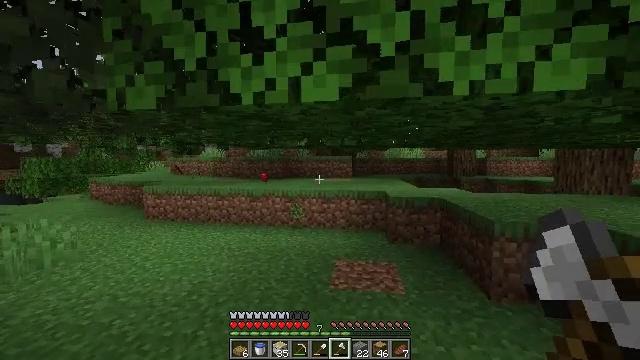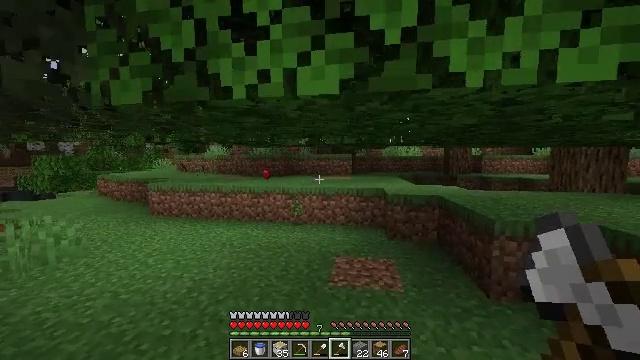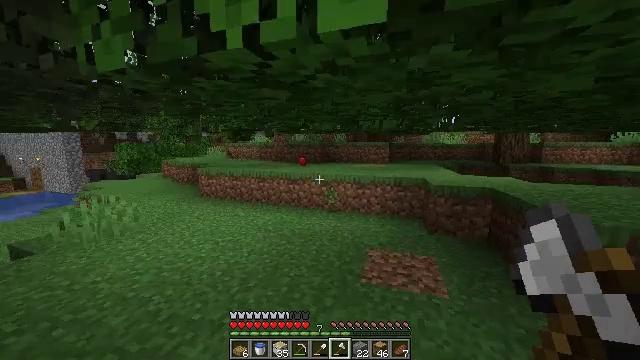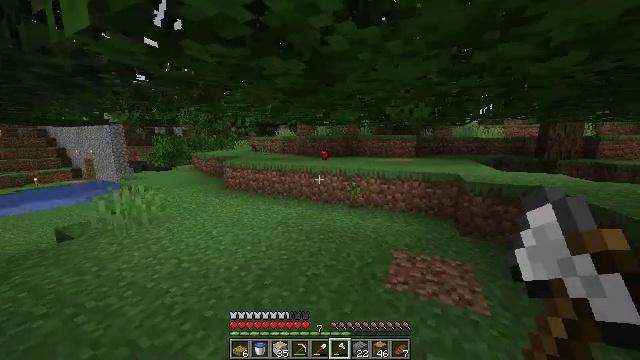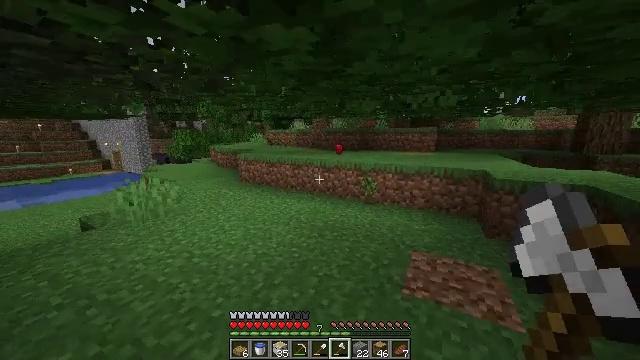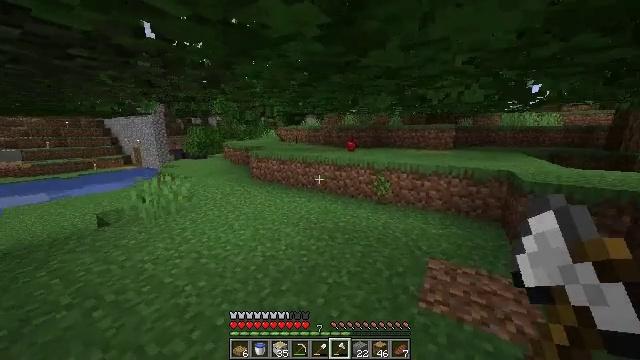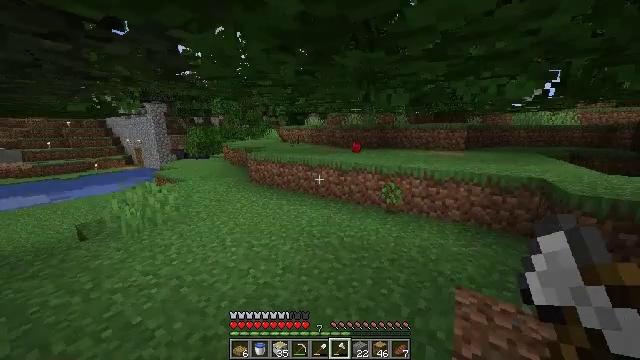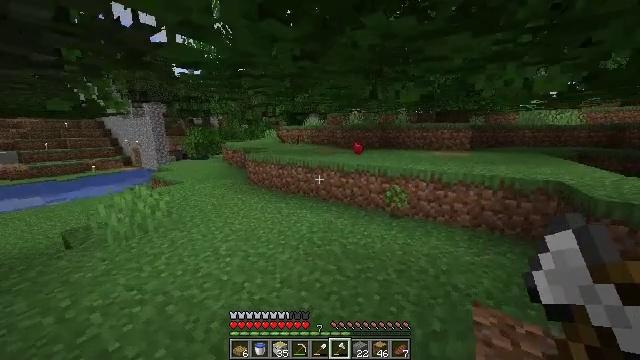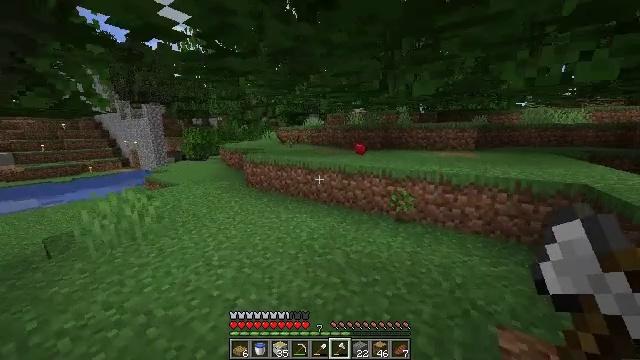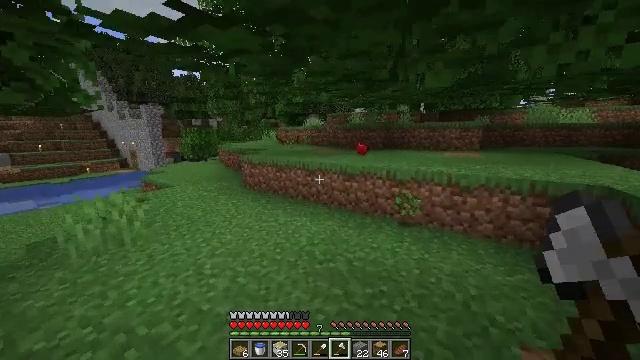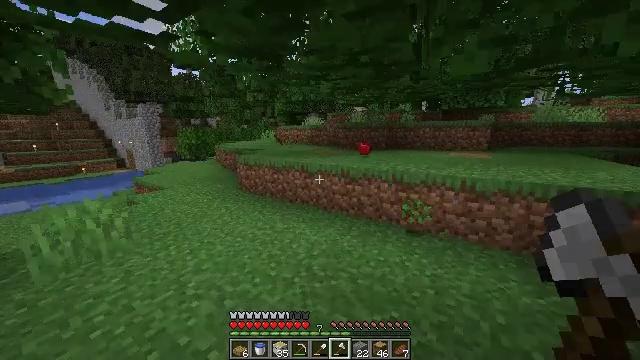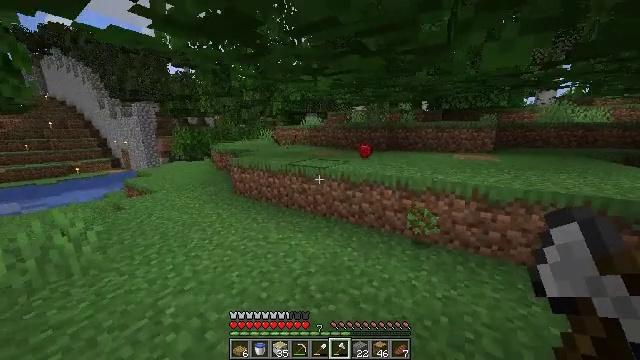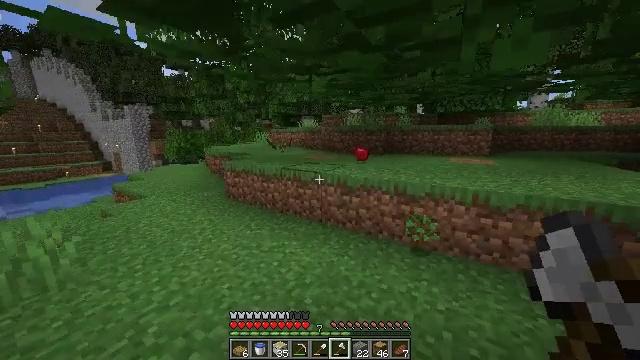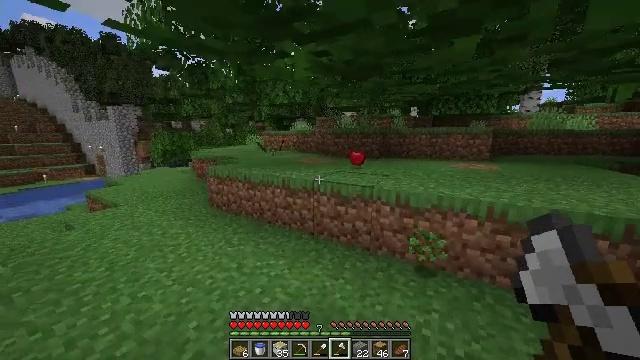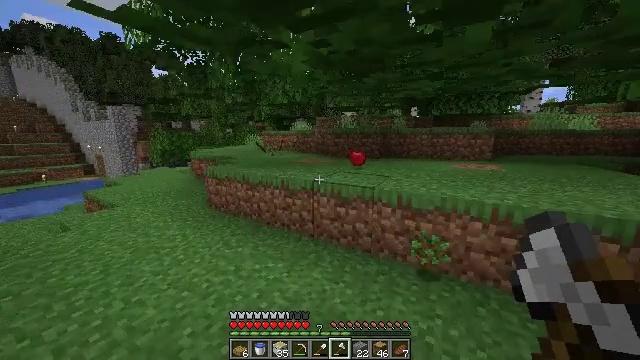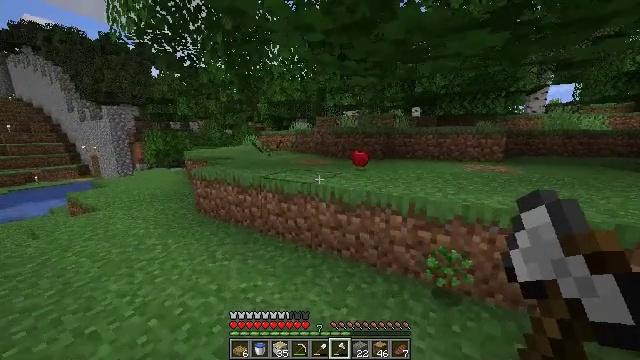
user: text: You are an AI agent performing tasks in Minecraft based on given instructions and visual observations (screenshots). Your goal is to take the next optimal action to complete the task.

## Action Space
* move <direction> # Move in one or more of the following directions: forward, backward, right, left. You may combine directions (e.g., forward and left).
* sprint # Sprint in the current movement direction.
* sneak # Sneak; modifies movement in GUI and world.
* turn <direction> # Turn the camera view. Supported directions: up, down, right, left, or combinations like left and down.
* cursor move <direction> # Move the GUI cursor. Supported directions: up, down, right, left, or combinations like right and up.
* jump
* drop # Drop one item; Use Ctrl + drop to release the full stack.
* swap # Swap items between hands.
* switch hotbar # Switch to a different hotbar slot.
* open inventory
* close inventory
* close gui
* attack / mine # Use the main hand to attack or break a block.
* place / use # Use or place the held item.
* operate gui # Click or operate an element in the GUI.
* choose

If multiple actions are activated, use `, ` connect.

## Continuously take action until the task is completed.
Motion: motion action
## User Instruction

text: Collect oak log for crafting.
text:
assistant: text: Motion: move forward
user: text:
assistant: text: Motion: move forward, turn left and down
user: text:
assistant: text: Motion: move forward, turn left and down
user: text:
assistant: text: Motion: move forward, turn left and down
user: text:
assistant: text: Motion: move forward, turn left
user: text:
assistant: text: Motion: move forward
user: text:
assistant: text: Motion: move forward
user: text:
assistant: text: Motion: move forward
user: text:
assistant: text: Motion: move forward
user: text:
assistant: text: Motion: move forward
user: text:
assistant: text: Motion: move forward
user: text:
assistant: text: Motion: move forward, turn right
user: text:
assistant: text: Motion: move forward, turn right
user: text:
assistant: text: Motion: move forward
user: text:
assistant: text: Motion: move forward
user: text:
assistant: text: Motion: move forward, turn right
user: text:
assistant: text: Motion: move forward, turn right
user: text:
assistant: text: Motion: move forward, turn right and up
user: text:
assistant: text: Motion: move forward, turn right
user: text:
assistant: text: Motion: move forward
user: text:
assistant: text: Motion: move forward
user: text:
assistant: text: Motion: move forward
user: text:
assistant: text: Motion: move forward, turn left
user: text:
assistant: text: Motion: move forward, turn left, jump
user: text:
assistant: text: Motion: move forward, jump
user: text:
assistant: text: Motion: move forward, jump
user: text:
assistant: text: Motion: move forward, jump
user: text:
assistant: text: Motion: move forward
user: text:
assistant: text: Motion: move forward
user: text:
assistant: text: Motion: move forward